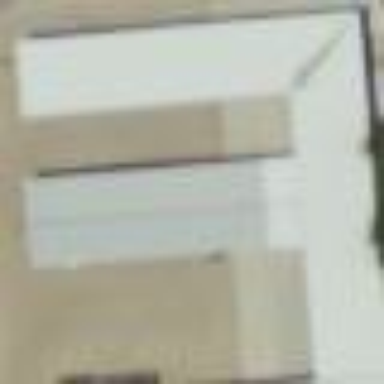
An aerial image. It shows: View of roof of building.